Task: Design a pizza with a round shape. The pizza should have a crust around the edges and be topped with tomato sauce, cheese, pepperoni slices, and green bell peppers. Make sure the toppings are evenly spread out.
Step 22:
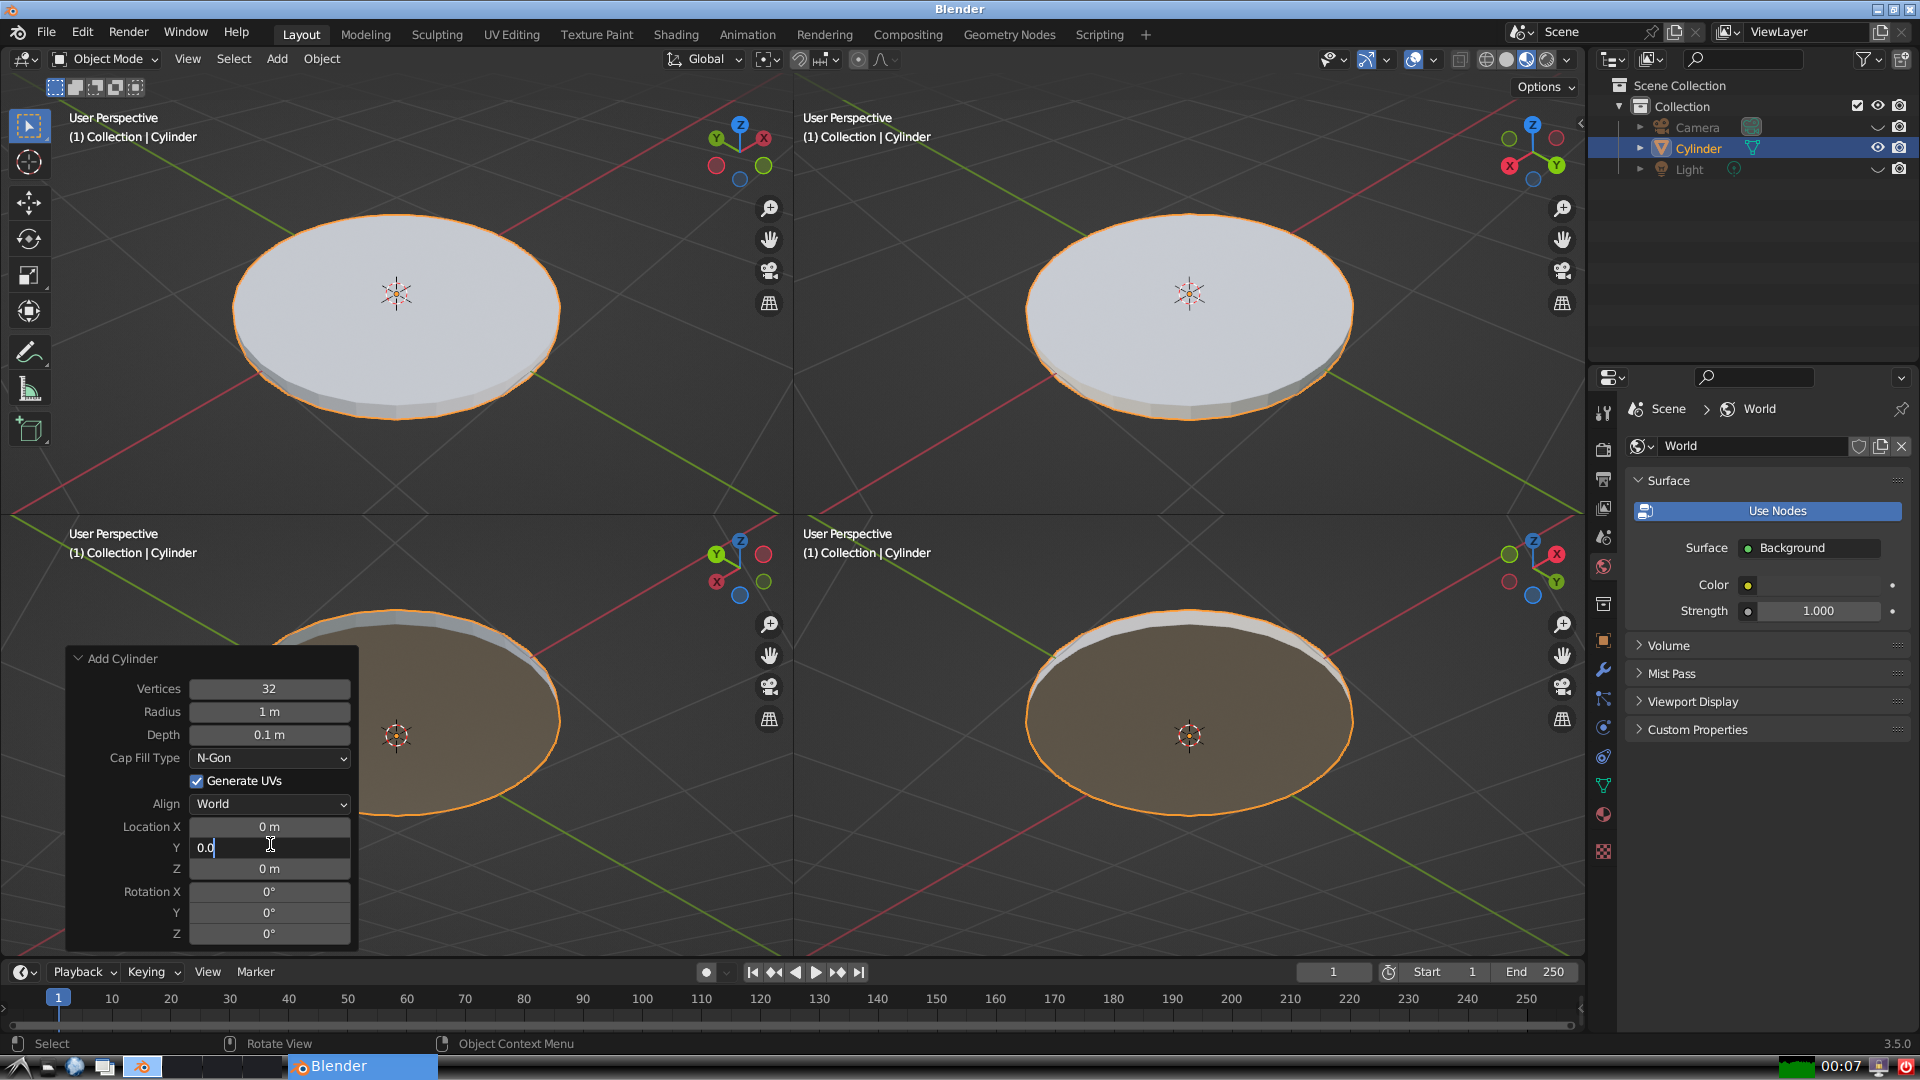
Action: {"key_press": ['Return']}